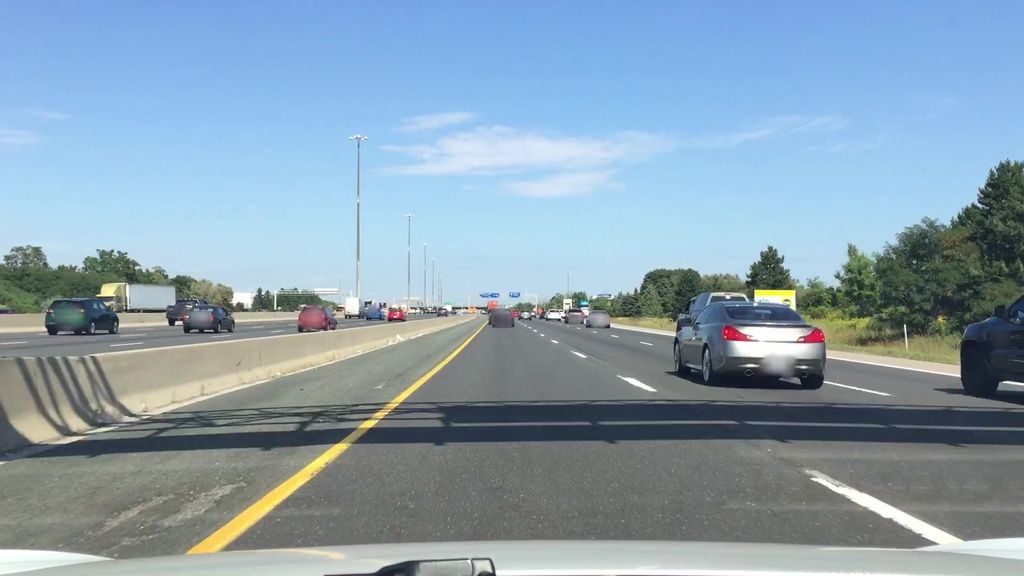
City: toronto